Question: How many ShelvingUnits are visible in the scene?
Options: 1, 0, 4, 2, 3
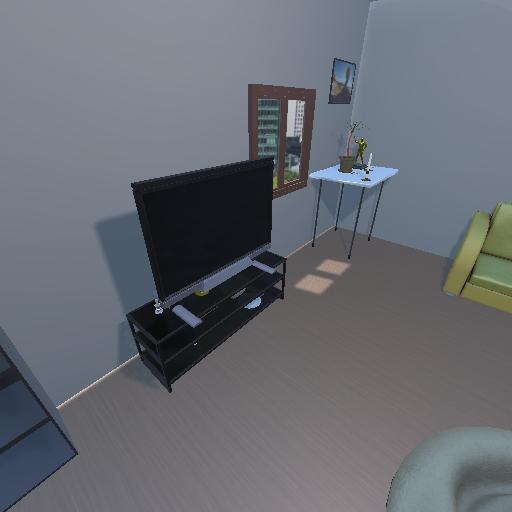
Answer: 1